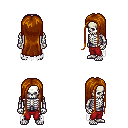
a pixel art fantasy rpg character, male body template, skeleton, white tattered cape, red pants, brunette extra-long hairstyle, four views (front, back, left, right), 2x2 character sprite sheet, small pixel art, hard edges, no anti-aliasing